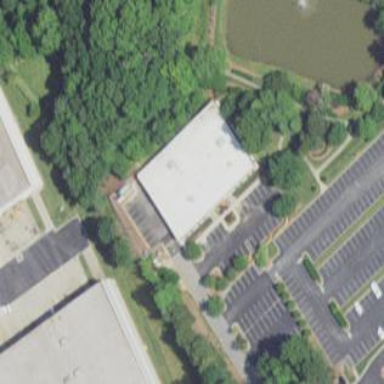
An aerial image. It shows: Commercial building.